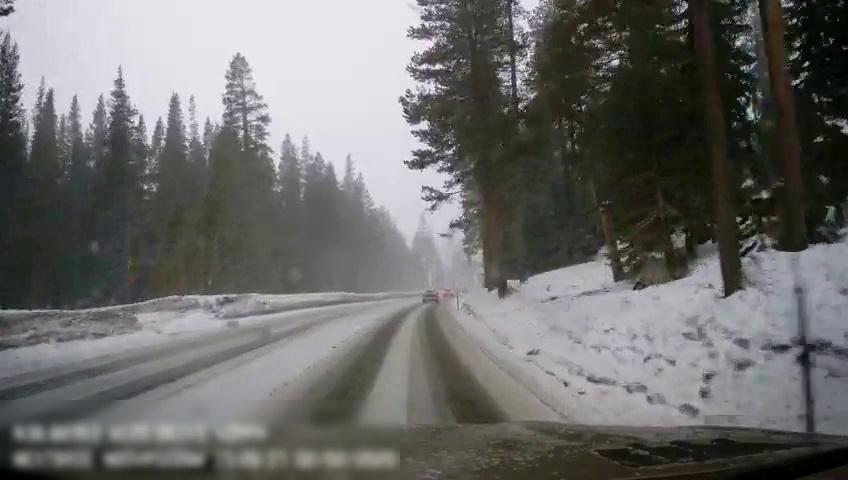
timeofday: Day
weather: Snowy
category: Drivable Space
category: Vehicles | Car
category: Vehicles | SUV